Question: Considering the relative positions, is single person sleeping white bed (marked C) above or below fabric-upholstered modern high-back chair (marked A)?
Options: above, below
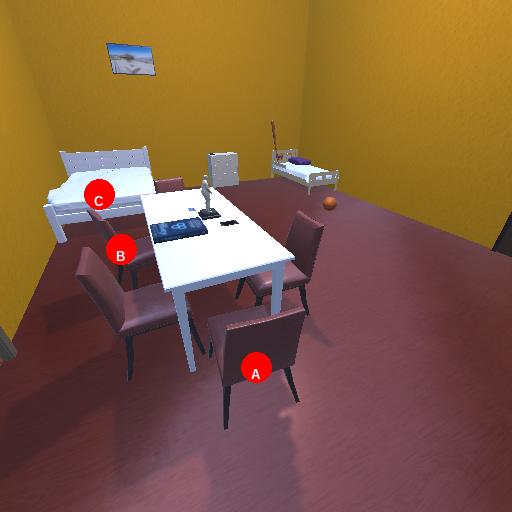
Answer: above